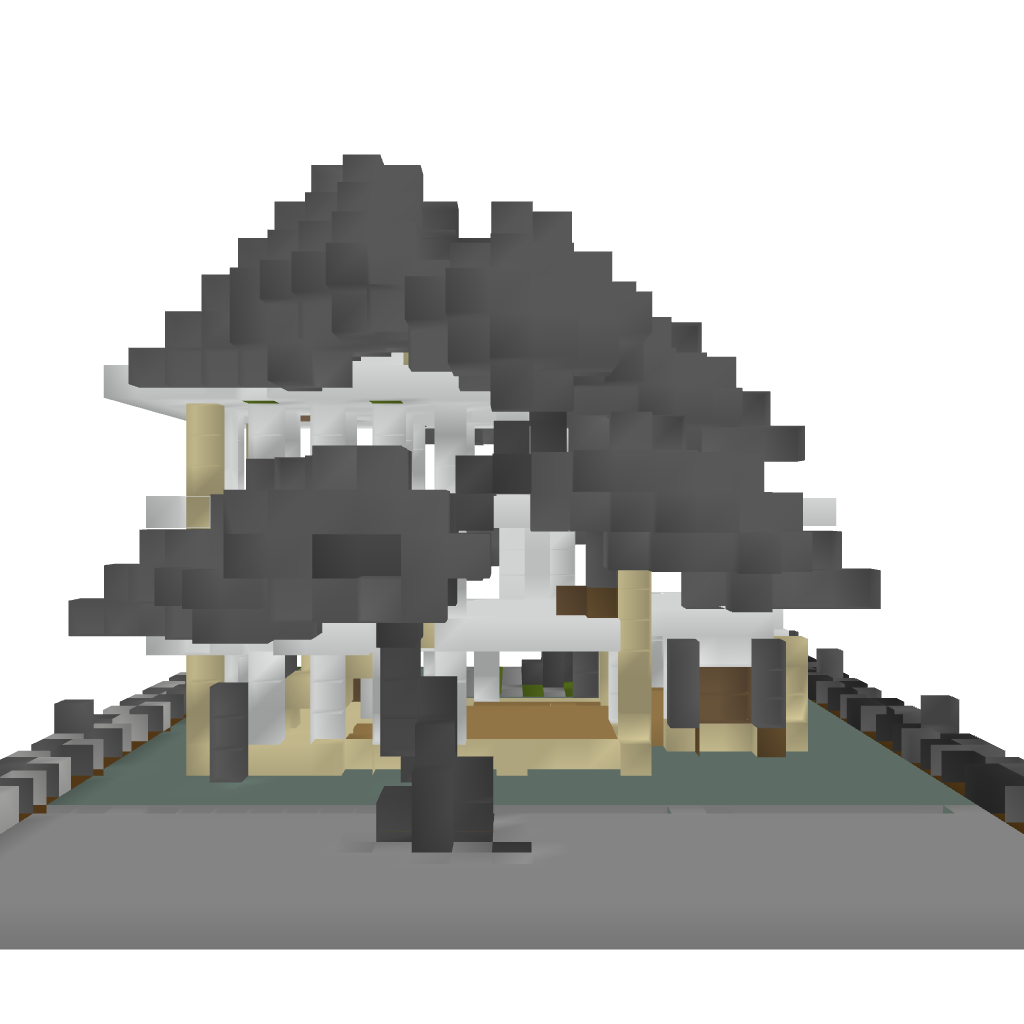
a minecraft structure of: Small Modern House